Question: When designing WPF applications, is it better in terms of performance to use multiple nested panels (as they are designed to be used) or hard code the margin of most of the controls and put them in one panel such as grid?

For example to design the above, we can write:
'''
<StackPanel>
<TextBlock Text="Tl`t khwd r wrd nmyyd:" VerticalAlignment="Top"/>
<Grid>
<Grid.ColumnDefinitions>
<ColumnDefinition Width="1*"/>
<ColumnDefinition Width="1*"/>
</Grid.ColumnDefinitions>
<StackPanel>
<DockPanel LastChildFill="True" Margin="5, 3">
<TextBlock Text="nm: " VerticalAlignment="Top" HorizontalAlignment="Left"/>
<TextBox x:Name="tbVCFirstName" VerticalAlignment="Top"/>
</DockPanel>
<DockPanel LastChildFill="True" Margin="5, 3">
<TextBlock Text="nm khnwdgy: " VerticalAlignment="Top" HorizontalAlignment="Left"/>
<TextBox x:Name="tbVCLastName" VerticalAlignment="Top"/>
</DockPanel>
<DockPanel LastChildFill="True" Margin="5, 3">
<TextBlock Text="tlfn mnzl: " VerticalAlignment="Top" HorizontalAlignment="Left"/>
<TextBox x:Name="tbVCHomeNumber" VerticalAlignment="Top" FlowDirection="LeftToRight"/>
</DockPanel>
<DockPanel LastChildFill="True" Margin="5, 3">
<TextBlock Text="tlfn hmrh: " VerticalAlignment="Top" HorizontalAlignment="Left"/>
<TextBox x:Name="tbVCMobileNumber" VerticalAlignment="Top" FlowDirection="LeftToRight"/>
</DockPanel>
</StackPanel>
<StackPanel Grid.Column="1">
<DockPanel LastChildFill="True" Margin="5, 3">
<TextBlock Text="shrkht: " VerticalAlignment="Top" HorizontalAlignment="Left"/>
<TextBox x:Name="tbVCCompany" VerticalAlignment="Top"/>
</DockPanel>
<DockPanel LastChildFill="True" Margin="5, 3">
<TextBlock Text="smt: " VerticalAlignment="Top" HorizontalAlignment="Left"/>
<TextBox x:Name="tbVCTitle" VerticalAlignment="Top"/>
</DockPanel>
<DockPanel LastChildFill="True" Margin="5, 3">
<TextBlock Text="tlfn khry: " VerticalAlignment="Top" HorizontalAlignment="Left"/>
<TextBox x:Name="tbVCWorkNumber" VerticalAlignment="Top" FlowDirection="LeftToRight"/>
</DockPanel>
<DockPanel LastChildFill="True" Margin="5, 3">
<TextBlock Text="wb syt: " VerticalAlignment="Top" HorizontalAlignment="Left"/>
<TextBox x:Name="tbVCWebSite" VerticalAlignment="Top" FlowDirection="LeftToRight"/>
</DockPanel>
</StackPanel>
</Grid>
<DockPanel LastChildFill="True" Margin="5, 3">
<TextBlock Text="ymyl shkhSy: " VerticalAlignment="Top" HorizontalAlignment="Left"/>
<TextBox x:Name="tbVCPersonalEmail" VerticalAlignment="Top" FlowDirection="LeftToRight"/>
</DockPanel>
<DockPanel LastChildFill="True" Margin="5, 3">
<TextBlock Text="ymyl khry: " VerticalAlignment="Top" HorizontalAlignment="Left"/>
<TextBox x:Name="tbVCWorkEmail" VerticalAlignment="Top" FlowDirection="LeftToRight"/>
</DockPanel>
<DockPanel LastChildFill="True" Margin="5, 3">
<TextBlock Text="adrs: " VerticalAlignment="Top" HorizontalAlignment="Left"/>
<TextBox x:Name="tbVCAddress" VerticalAlignment="Top"/>
</DockPanel>
</StackPanel>
'''
Or we can declare all of them in one grid and give them margins.
<URL> says "In many cases, a Grid element can be used instead of nested panels due to its flexibility as a layout container. This can increase performance in your application by keeping unnecessary elements out of the tree." but it seems odd to me!
Which of the above implementations is better for run time rendering performance and why?
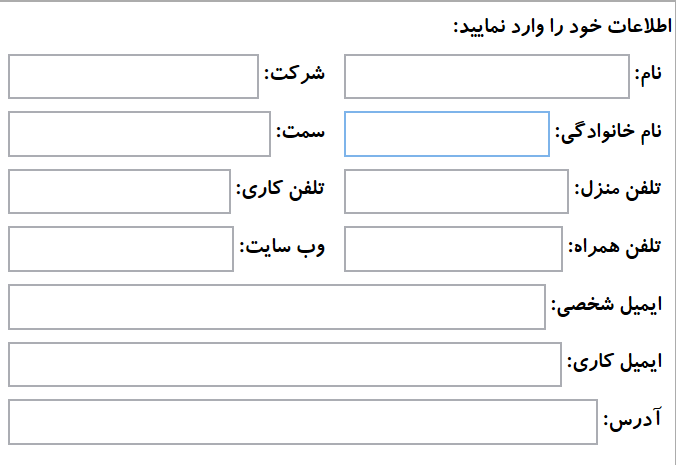
Answer: The rule of thumb is that you shouldn't nest elements inside different panels, if performance is necessary - flattening out will work usually nicely.
The 'Margin' one will be faster, as it's very easy to calculate the final position of the elements. 'DockPanel' one will need to calculate its own position, plus it's children, which makes it more expensive.
<URL>